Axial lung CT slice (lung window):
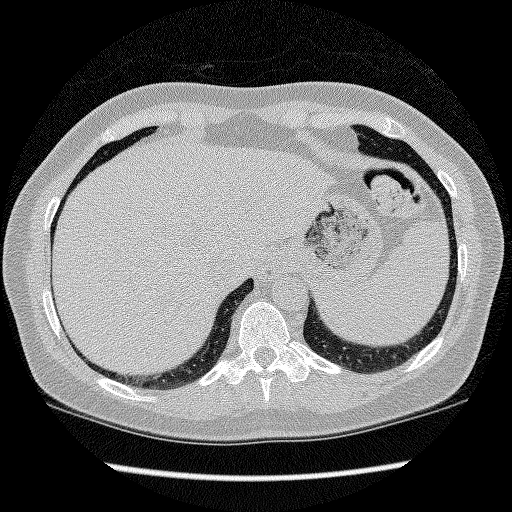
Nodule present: no